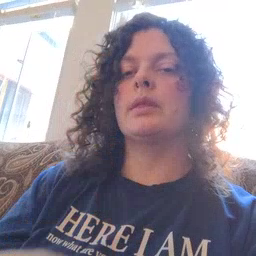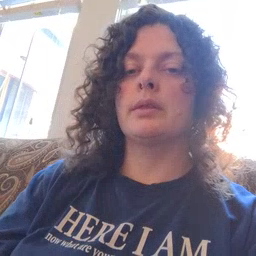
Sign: will